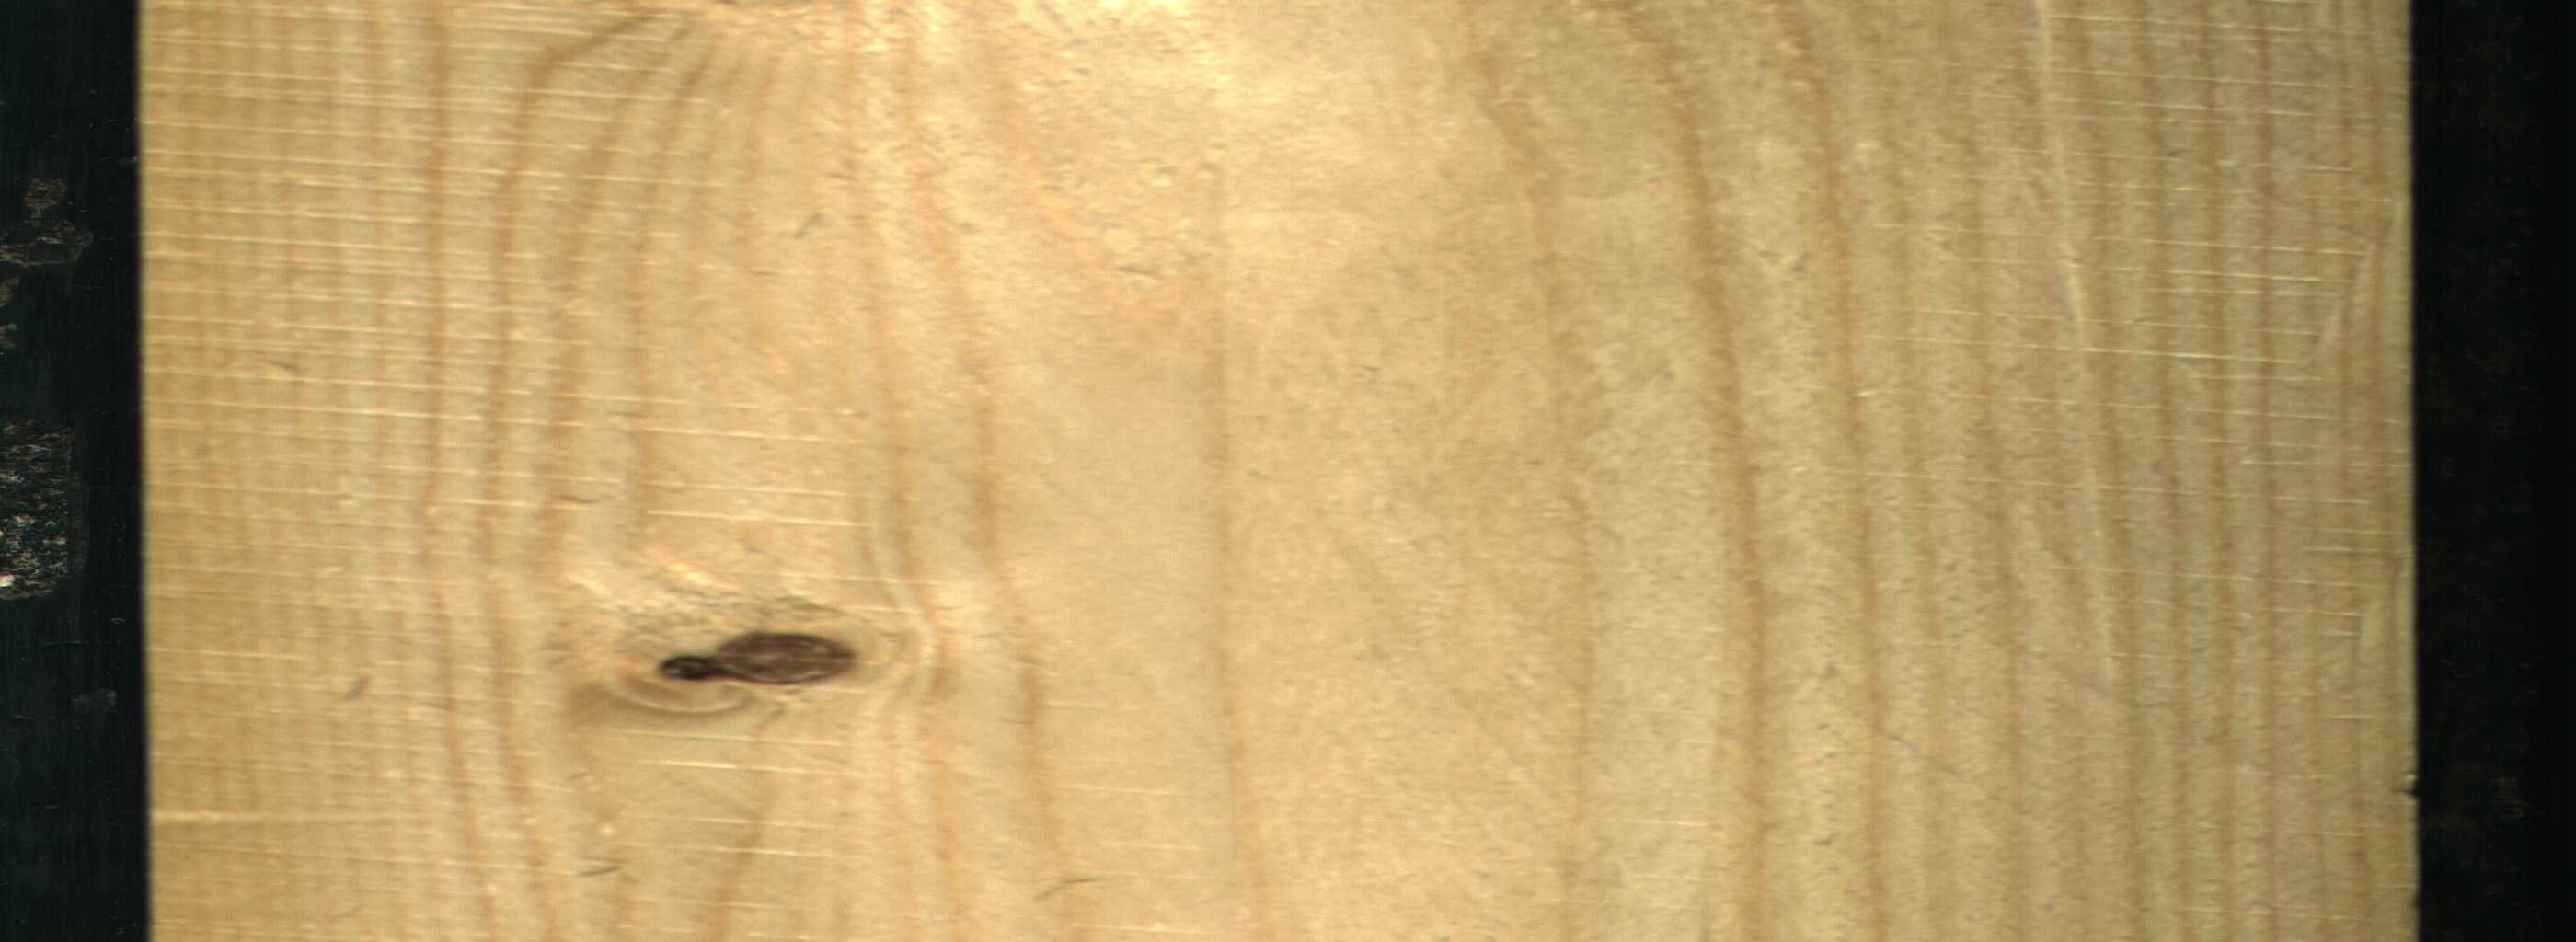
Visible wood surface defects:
Dead_Knot